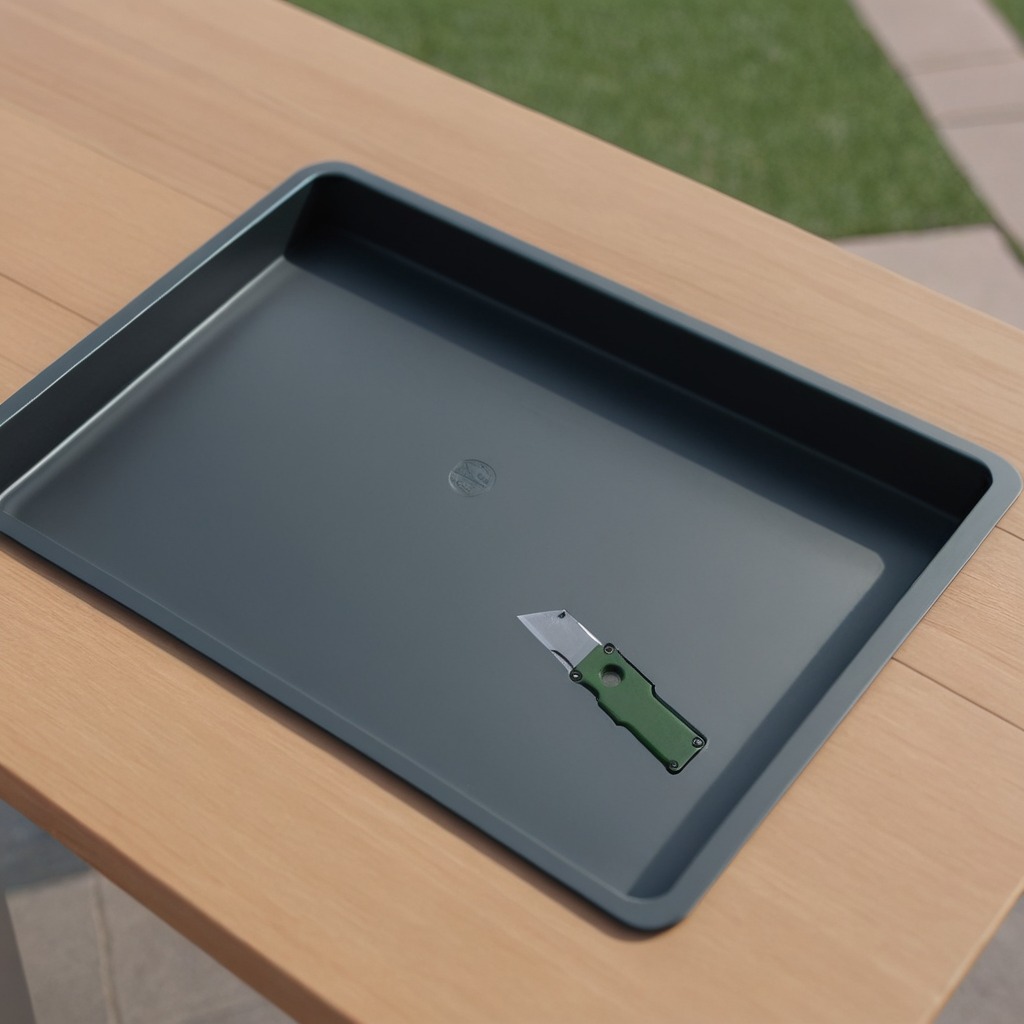
A utility knife lies on the clean utility table in a temporary outdoor tool station.